Question: I'm implementing part of a logistic regression function but can't seem to get anything other than -inf. Not sure how you can get anything else since if there is a 1 output, then the log(1-1) turns it into -inf.
Any thoughts?
'''
% Calculates error based on X, Y, theta
function error = empRisk(X,Y, theta)
n = length(X);
error = 0;
for i=1: n
y = Y(i,:);
x = X(i,:);
binLoss = classify(theta,x);
part1 = y-1;
part2 = log(1-binLoss);% -Inf if 1-1??
part3 = y*(log(binLoss));
error = error + ((part1*part2)-part3);
end
error = error*(1/n);
end
% Implements the classification function
function value = classify(theta, x)
z = dot(theta,x);
result = (1/(1+exp(-z)));
% Output 0,1 based on result
if result >= 0.5
value = 1;
else
value = 0;
end
end
'''
Here is the formula empRisk is supposed to be doing:
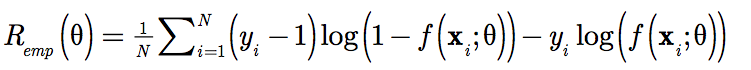
Answer: You have a bit of a conceptual problem. <URL>
If you're talking about <URL>' function. So you should return 'result'.
The empirical risk loss (0-1 loss) is non-convex in 'theta' and the logistic loss is convex in 'theta', which is one of the reasons that people use it, because it's computationally feasible to find the right 'theta' even in large problems. This isn't the case for the empirical risk loss.